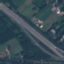
Land use / land cover class: Highway